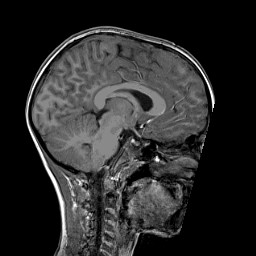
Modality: T1w
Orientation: sagittal
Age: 8
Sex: male
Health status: ill